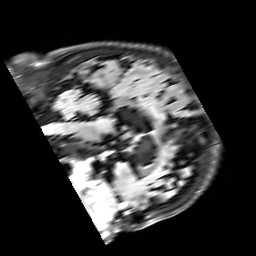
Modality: FLAIR
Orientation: sagittal
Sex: male
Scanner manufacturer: siemens
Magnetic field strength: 3 T
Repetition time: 10 s
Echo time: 0.09 s